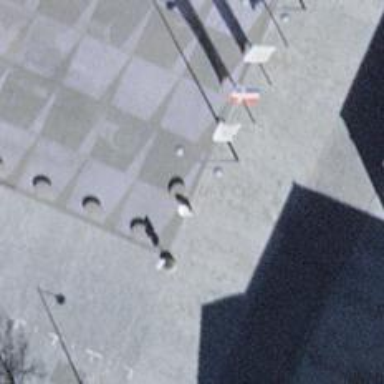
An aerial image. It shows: Bollard barrier.